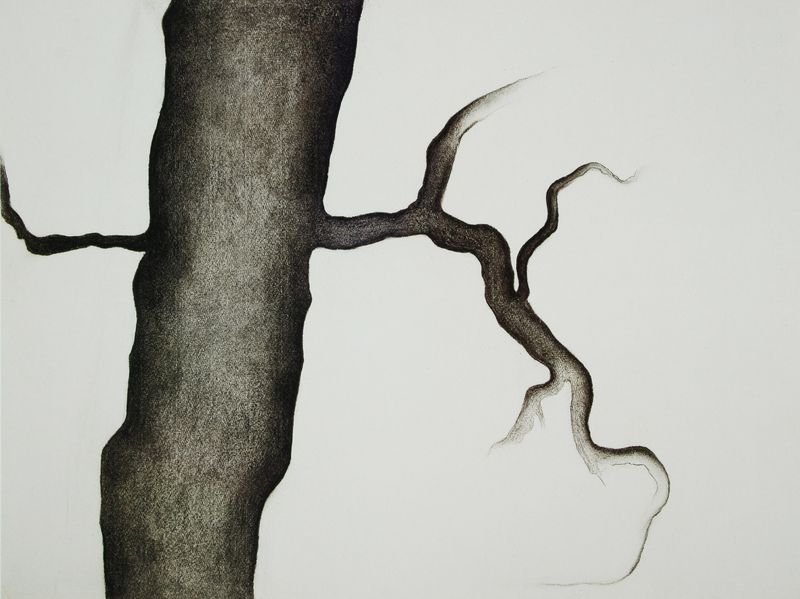
Titel: Drawing III
Künstler: Georgia O'Keeffe
Institution: Im Besitz der Künstlerin
Schlagwörter: baum, dunkel, gemälde, schatten, weiß, aquarell, fluss, äste, ausschnitt, braun, geschwungen, grau, hell, hintergrund, kreide, licht, schwarz, skizze, zeichnung, flächig, malerei, alt, lang, tod, tot, trauer, bild, ast, baumstamm, natur, stamm, zweige, stoff, drei, kontrast, rechts, zart, rund, schwung, japan, zwei, studie, abstrakt, fläche, modern, farbe, schattierung, kahl, klein, monochrom, linien, winter, luft, dick, einfach, schmal, dünn, punkte, vier, tusche, links, linie, kohle, zweig, form, plastisch, schlicht, schwarzweiß, bleistift, kunst, flora, stift, tinte, kurz, wellig, schattiert, rinde, durchsichtig, leicht, blattlos, breit, weich, astgabel, morsch, krumm, eins, buntstift, goldener schnitt, tuschzeichnung, graphit, buntstifte, gekrümmt, scharf, wischen, getuscht, grafit, gewischt, ästchen, verzweigung, auslaufend, o keeffe, georgia o'eeffe, auswüchse, blattlös, kontraast, schwug, verästelung